Question: I have several columns in a table such as column A,B,C,D and E which I need to show in my HTML page. In some pages I need to show sorted results based on only one column of page, such as for Column "C" which is 3rd column of table. I am able to do this using the below code:
'''
function Ascending(a, b) {
if (a < b) return -1;
if (a > b) return 1;
return 0;
}
var rows = $('#table tr').not(':first').get();
$('#table tr').slice(1).remove();
rows.sort(function(rowA, rowB) {
var keyA = $(rowA).children('td').eq(2).text().toUpperCase();
var keyB = $(rowB).children('td').eq(2).text().toUpperCase();
return Ascending(keyA, keyB);
});
'''
But I have another requirement wherein I need to show the sorted results based on two columns i.e. based on the sorting of Column C in above case, results of column E should also get sorted. For example:
'''
Column C Column E
2 Fish
1 Box
7 Cat
2 Dog
1 Apple
2 Box
2 Axe
7 Box
2 Answer
7 Apple
6 Year
2 Goat
'''
'''
Column C Column E
1 Box
1 Apple
2 Dog
2 Fish
2 Box
2 Axe
2 Goat
2 Answer
6 Year
7 Box
7 Apple
7 Cat
'''
'''
Column C Column E
1 Apple
1 Box
2 Answer
2 Axe
2 Box
2 Dog
2 Fish
2 Goat
6 Year
7 Apple
7 Box
7 Cat
'''

Which I am unable to implement. How can I do it?
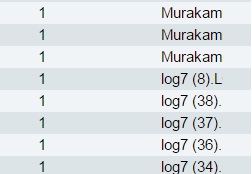
Answer: To sort by more than one column you write the comparison function like this:
(Comparison function is passed two "rows")
1. Compare row 1 column 1 with row 2 column 1 If they are different then return the result (a +ve or -ve number)
2. Compare row 1 column 2 with row 2 column 2 If they are different then return the result (a +ve or -ve number)
3. Repeat for remaining columns
4. Return 0
The following example shows how to write the compare function that sorts by two columns. It is possible to use a loop or recursion to sort by columns.
'''
$(function() {
function sortByColumn3(row1, row2) {
var v1, v2;
v1 = $(row1).find("td:eq(2)").text();
v2 = $(row2).find("td:eq(2)").text();
// for numbers you can simply return a-b instead of checking greater/smaller/equal
return v1 - v2;
}
function sortByColumn3And5(row1, row2) {
var v1, v2, r;
v1 = $(row1).find("td:eq(2)").text();
v2 = $(row2).find("td:eq(2)").text();
r = v1 - v2;
if (r === 0) {
// we have a tie in column 1 values, compare column 2 instead
v1 = $(row1).find("td:eq(4)").text();
v2 = $(row2).find("td:eq(4)").text();
if (v1 < v2) {
r = -1;
} else if (v1 > v2) {
r = 1;
} else {
r = 0;
}
}
return r;
}
$("#button1, #button2").on("click", function() {
var rows = $("#table1 tbody tr").detach().get();
switch (this.id) {
case "button1":
rows.sort(sortByColumn3);
break;
case "button2":
rows.sort(sortByColumn3And5);
break;
}
$("#table1 tbody").append(rows);
});
});
'''
'''
<script src="https://ajax.googleapis.com/ajax/libs/jquery/1.9.1/jquery.min.js"></script>
<input type="button" id="button1" value="sortByColumn3">
<input type="button" id="button2" value="sortByColumn3And5">
<table id="table1" border="1" width="100%">
<thead>
<tr>
<td>1</td>
<td>2</td>
<td>3</td>
<td>4</td>
<td>5</td>
</tr>
</thead>
<tbody>
<tr>
<td>x</td>
<td>y</td>
<td>2</td>
<td>z</td>
<td>Fish</td>
</tr>
<tr>
<td>y</td>
<td>z</td>
<td>1</td>
<td>x</td>
<td>Box</td>
</tr>
<tr>
<td>z</td>
<td>x</td>
<td>7</td>
<td>y</td>
<td>Cat</td>
</tr>
<tr>
<td>x</td>
<td>y</td>
<td>2</td>
<td>z</td>
<td>Dog</td>
</tr>
<tr>
<td>y</td>
<td>z</td>
<td>1</td>
<td>x</td>
<td>Apple</td>
</tr>
<tr>
<td>z</td>
<td>x</td>
<td>2</td>
<td>y</td>
<td>Box</td>
</tr>
<tr>
<td>x</td>
<td>y</td>
<td>2</td>
<td>z</td>
<td>Axe</td>
</tr>
<tr>
<td>y</td>
<td>z</td>
<td>7</td>
<td>x</td>
<td>Box</td>
</tr>
<tr>
<td>z</td>
<td>x</td>
<td>2</td>
<td>y</td>
<td>Answer</td>
</tr>
<tr>
<td>x</td>
<td>y</td>
<td>7</td>
<td>z</td>
<td>Apple</td>
</tr>
<tr>
<td>y</td>
<td>z</td>
<td>6</td>
<td>x</td>
<td>Year</td>
</tr>
<tr>
<td>z</td>
<td>x</td>
<td>2</td>
<td>y</td>
<td>Goat</td>
</tr>
</tbody>
</table>
'''